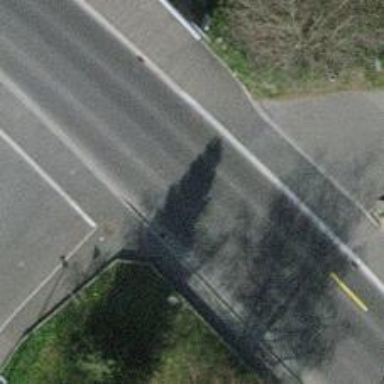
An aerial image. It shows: Secondary road with asphalt surface.